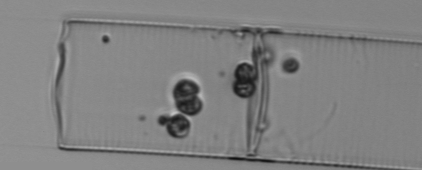
Label: Guinardia_flaccida